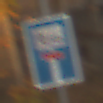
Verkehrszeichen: SackgasseRadverkehrFussgaengerDurchlaessig
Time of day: SunriseSunset
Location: Roofed (Suburban)
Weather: Clear
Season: NotSpecified
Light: Natural